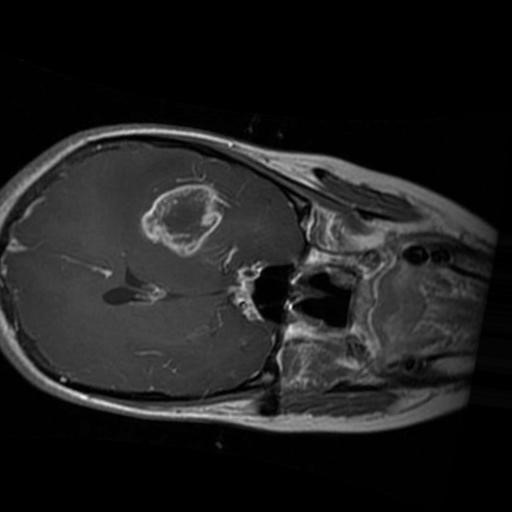
Label: brain_glioma